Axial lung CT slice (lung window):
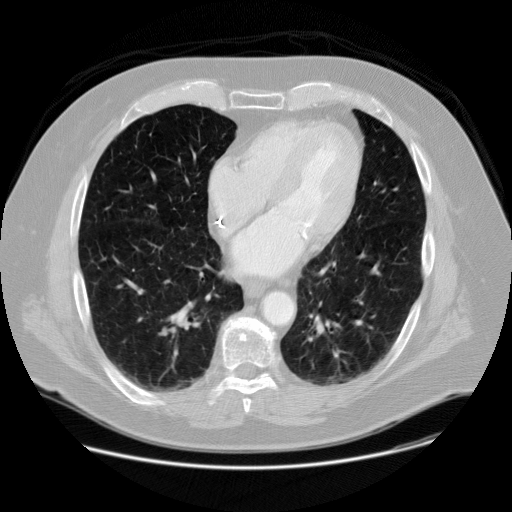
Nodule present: no